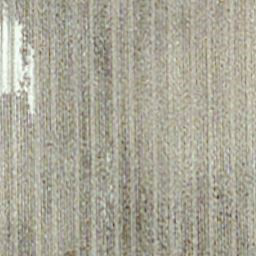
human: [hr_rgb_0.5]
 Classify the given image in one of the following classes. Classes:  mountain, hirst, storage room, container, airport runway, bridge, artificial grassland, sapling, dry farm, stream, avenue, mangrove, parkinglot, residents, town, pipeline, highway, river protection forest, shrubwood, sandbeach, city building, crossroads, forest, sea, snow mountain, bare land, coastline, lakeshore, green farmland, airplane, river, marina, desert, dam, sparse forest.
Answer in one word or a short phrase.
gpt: dry farm